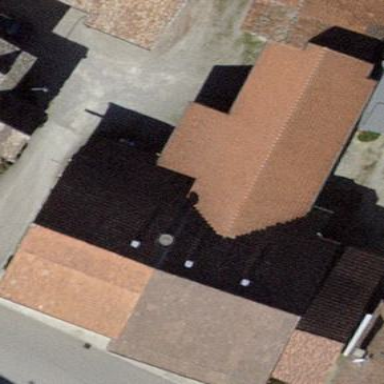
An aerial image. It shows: Farm auxiliary building with gabled roof.